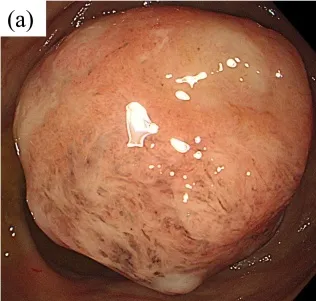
Colonoscopic findings. . (a) A 50-mm submucosal tumor-like mass was found in the hepatic flexure of the colon.
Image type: endoscopy (gi_endoscopy)